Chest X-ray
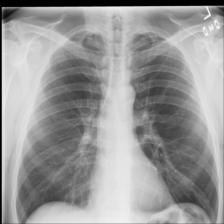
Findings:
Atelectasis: negative
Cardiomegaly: negative
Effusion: negative
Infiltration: negative
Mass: negative
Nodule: negative
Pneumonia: negative
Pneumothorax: negative
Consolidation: negative
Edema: negative
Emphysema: negative
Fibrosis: negative
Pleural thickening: negative
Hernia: negative